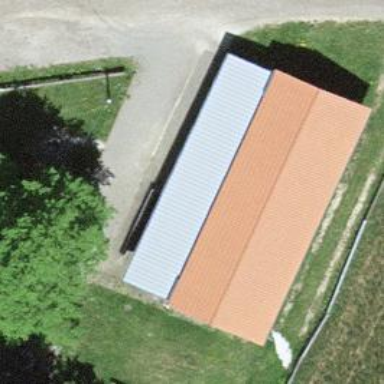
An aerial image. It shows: Gabled roof on farm auxiliary building.